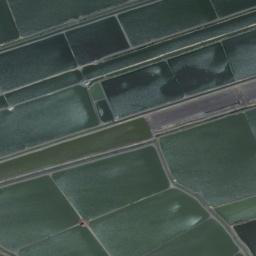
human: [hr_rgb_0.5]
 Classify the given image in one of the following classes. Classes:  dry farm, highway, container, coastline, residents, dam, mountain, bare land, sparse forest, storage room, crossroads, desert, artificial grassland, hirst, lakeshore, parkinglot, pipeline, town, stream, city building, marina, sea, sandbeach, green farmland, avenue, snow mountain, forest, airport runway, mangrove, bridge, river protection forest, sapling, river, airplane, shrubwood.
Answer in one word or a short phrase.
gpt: green farmland